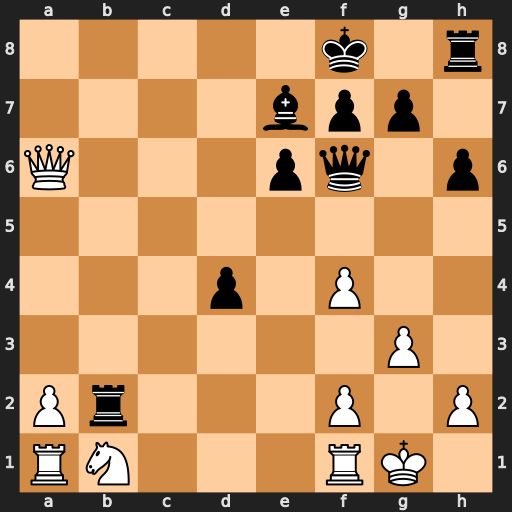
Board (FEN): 5k1r/4bpp1/Q3pq1p/8/3p1P2/6P1/Pr3P1P/RN3RK1
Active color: w
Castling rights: -
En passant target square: -
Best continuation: Qa8+ Bd8 Qa3+ Kg8 Qxb2